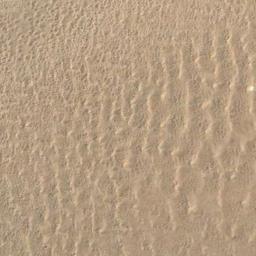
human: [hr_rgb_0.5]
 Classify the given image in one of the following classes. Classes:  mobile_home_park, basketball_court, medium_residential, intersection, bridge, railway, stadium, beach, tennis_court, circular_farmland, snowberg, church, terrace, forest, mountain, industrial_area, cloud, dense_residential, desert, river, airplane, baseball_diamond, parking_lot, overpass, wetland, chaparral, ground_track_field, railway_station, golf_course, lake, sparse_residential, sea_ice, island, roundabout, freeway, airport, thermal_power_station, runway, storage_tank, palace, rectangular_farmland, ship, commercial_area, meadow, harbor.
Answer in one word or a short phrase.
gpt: desert